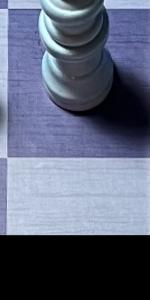
Label: Empty